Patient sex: M
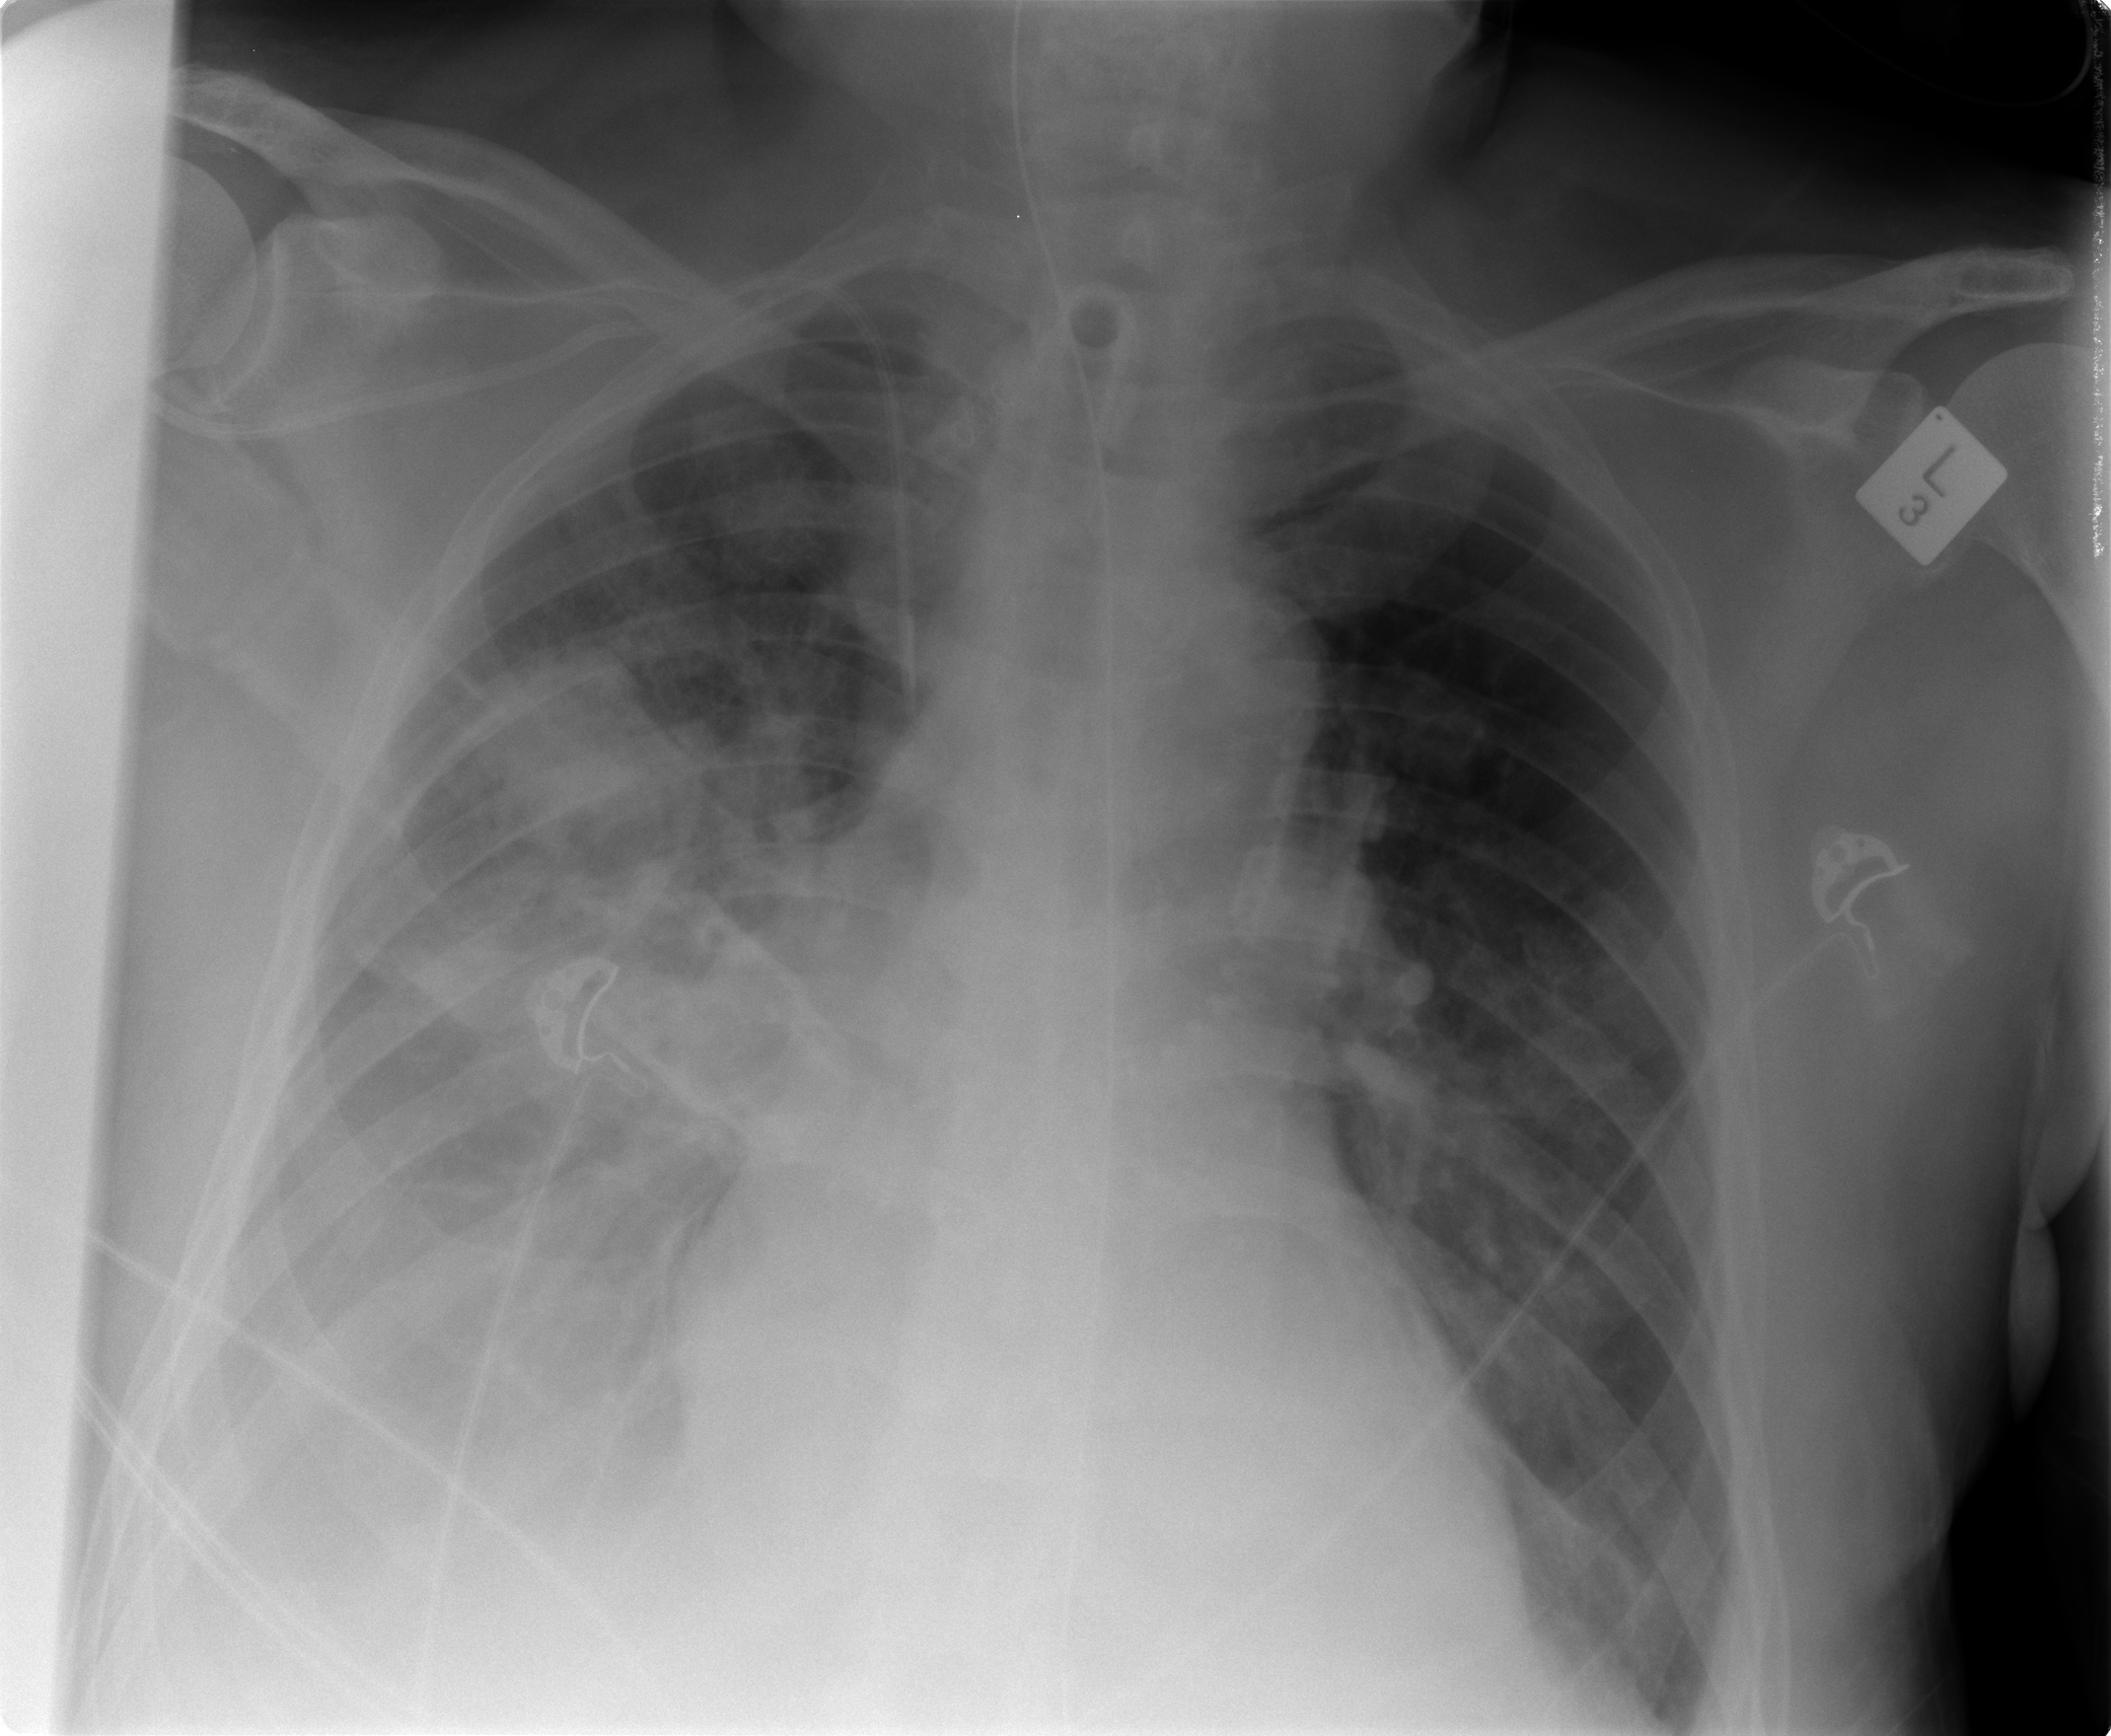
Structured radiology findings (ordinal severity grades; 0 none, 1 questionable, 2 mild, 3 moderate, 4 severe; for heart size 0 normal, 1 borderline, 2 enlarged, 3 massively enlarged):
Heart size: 2
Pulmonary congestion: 0
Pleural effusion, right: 3
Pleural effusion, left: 2
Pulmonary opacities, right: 3
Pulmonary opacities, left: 0
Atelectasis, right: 3
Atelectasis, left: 2